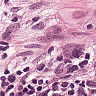
Metastatic tissue present: yes